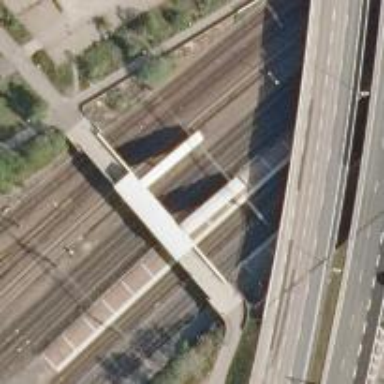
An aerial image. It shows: There is bridge in the image.